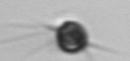
Label: Acanthoica_quattrospina